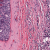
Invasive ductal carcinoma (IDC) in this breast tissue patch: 1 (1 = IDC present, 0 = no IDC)